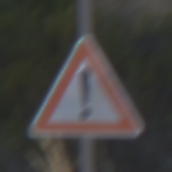
Verkehrszeichen: Gefahrenstelle
Umgebung: Outdoor, Nature
Tageszeit: MorningAfternoon
Wetter: Clear
Licht: Natural
Jahreszeit: NotSpecified
Kontrast: HighContrast